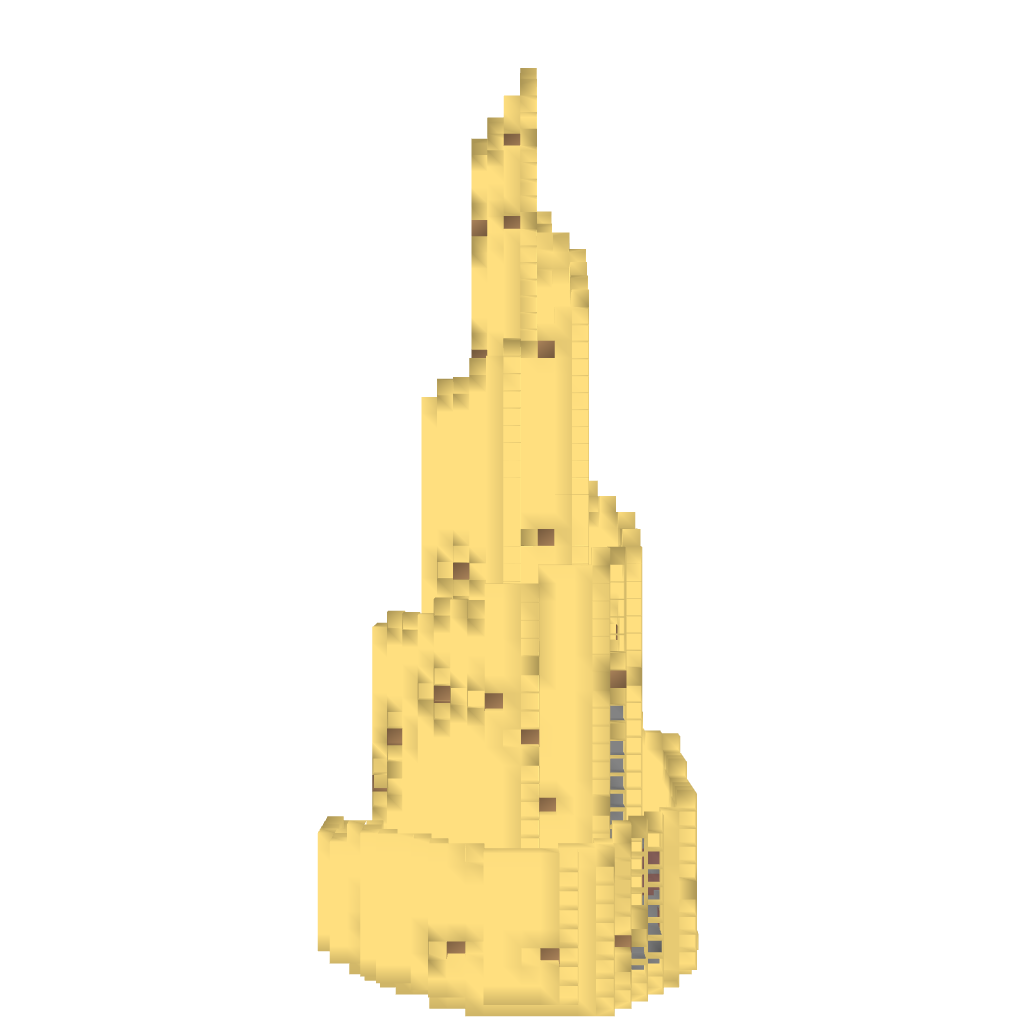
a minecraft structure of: Ashura's Tower made out of sand